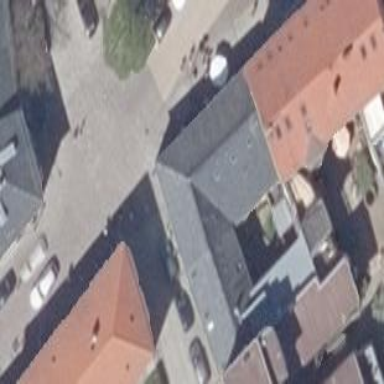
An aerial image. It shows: Residential building with gabled black slate roof.